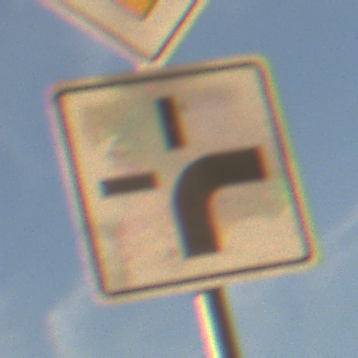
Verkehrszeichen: VerlaufVorfahrtsstrasse3
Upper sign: Vorfahrtsstrasse
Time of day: SunriseSunset
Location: Outdoor (Nature)
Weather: PartlyCloudy
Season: NotSpecified
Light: Natural